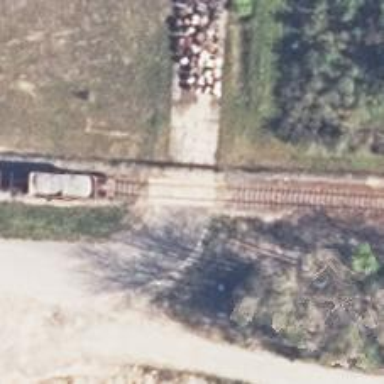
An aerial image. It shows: Railway level crossing.